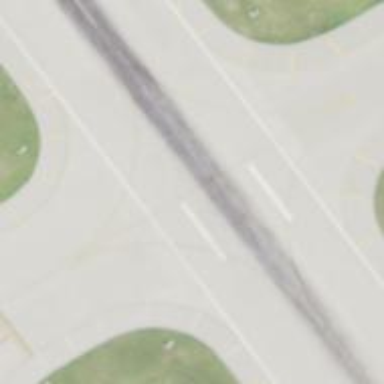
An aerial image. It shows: Image of taxiway at airport.